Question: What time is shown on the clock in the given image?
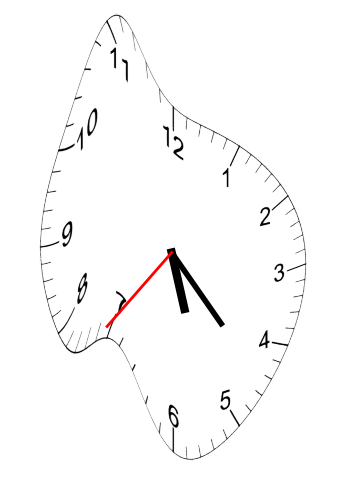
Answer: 05:22:36